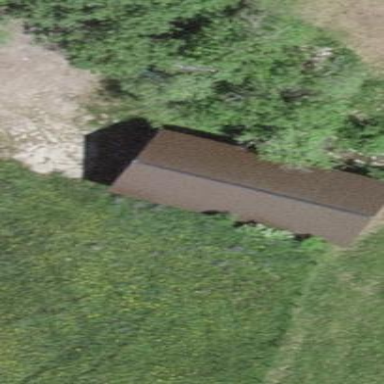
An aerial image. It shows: Shed building.